【题型】证明题　【知识点】立体几何　【难度】easy
如图，在正方体$ABCD-A_1B_1C_1D_1$
中，

\noindent (1) 求异面直线$A_1D$与$AC$
所成角的大小.

\noindent (2) 证明：$BD_1\perp$面$AB_1C$
.
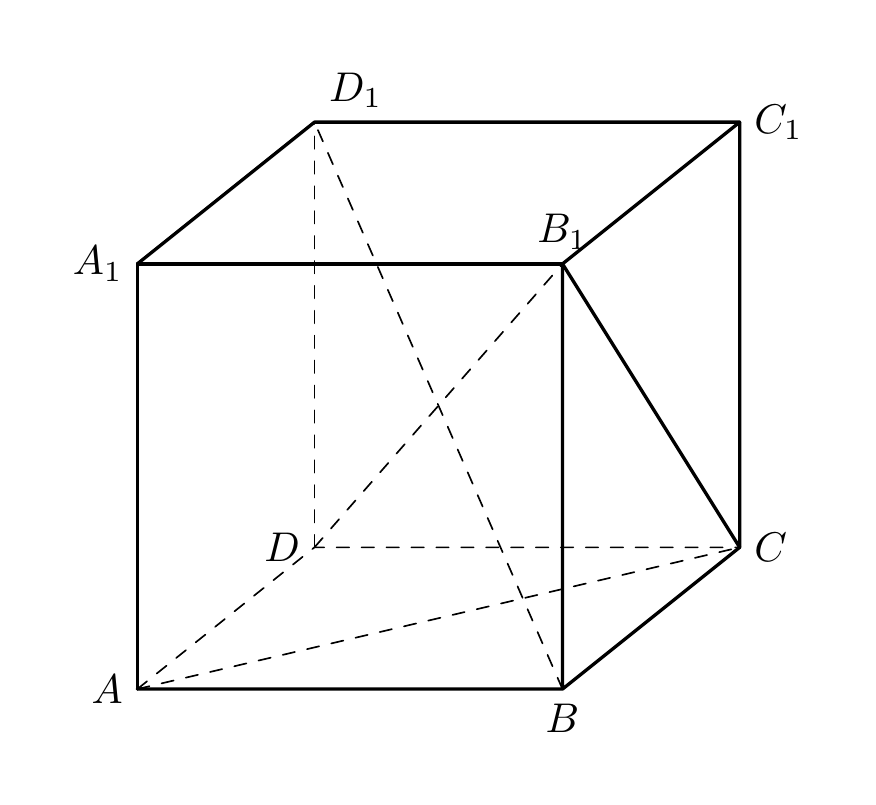
【解答】
【解】（1）设正方体的棱长为1，以$D$为原点，分别以$DA$，$DC$，$DD_1$所在直线为$x$，$y$，$z$轴建立空间直角坐标系。则各点坐标为：$A(1,0,0)$，$C(0,1,0)$，$A_1(1,0,1)$，$D(0,0,0)$
；

\noindent $\overrightarrow{A_1D}=(0-1,0-0,0-1)=(-1,0,-1)$，$\overrightarrow{AC}=(0-1,1-0,0-0)=(-1,1,0)$，\\
设异面直线
$A_1D$与$AC$所成角为$\theta$，\\
则
\[
\cos\theta = \frac{|\overrightarrow{A_1D}\cdot\overrightarrow{AC}|}{|\overrightarrow{A_1D}|\cdot|\overrightarrow{AC}|} = \frac{|(-1)\times(-1)+0\times1+(-1)\times0|}{\sqrt{(-1)^2+0^2+(-1)^2}\cdot\sqrt{(-1)^2+1^2+0^2}} = \frac
{1}{2},
\]
因为
$0^\circ < \theta \le 90^\circ$，\\
所以
$\theta = 60^\circ$，即异面直线$A_1D$与$AC$所成角的大小为$60^\circ$
；

\vspace{0.3cm}

\noindent （2）$B(1,1,0)$，$D_1(0,0,1)$，则$\overrightarrow{BD_1}=(0-1,0-1,1-0)=(-1,-1,1)$，$\overrightarrow{AB_1}=(1-1,1-0,0-0)=(0,1,1)$，$\overrightarrow{AC}=(-1,1,0)$，\\
因为
$\overrightarrow{BD_1}\cdot\overrightarrow{AB_1}=(-1)\times0+(-1)\times1+1\times1=0$，所以$\overrightarrow{BD_1}\perp\overrightarrow{AB_1}$，即$BD_1\perp AB_1$；\\
因为
$\overrightarrow{BD_1}\cdot\overrightarrow{AC}=(-1)\times(-1)+(-1)\times1+1\times0=0$，所以$\overrightarrow{BD_1}\perp\overrightarrow{AC}$，即$BD_1\perp AC$；\\
因为
$AB_1\cap AC = A$，且$AB_1$，$AC\subset$平面$AB_1C$，所以$BD_1\perp$平面$AB_1C$
.

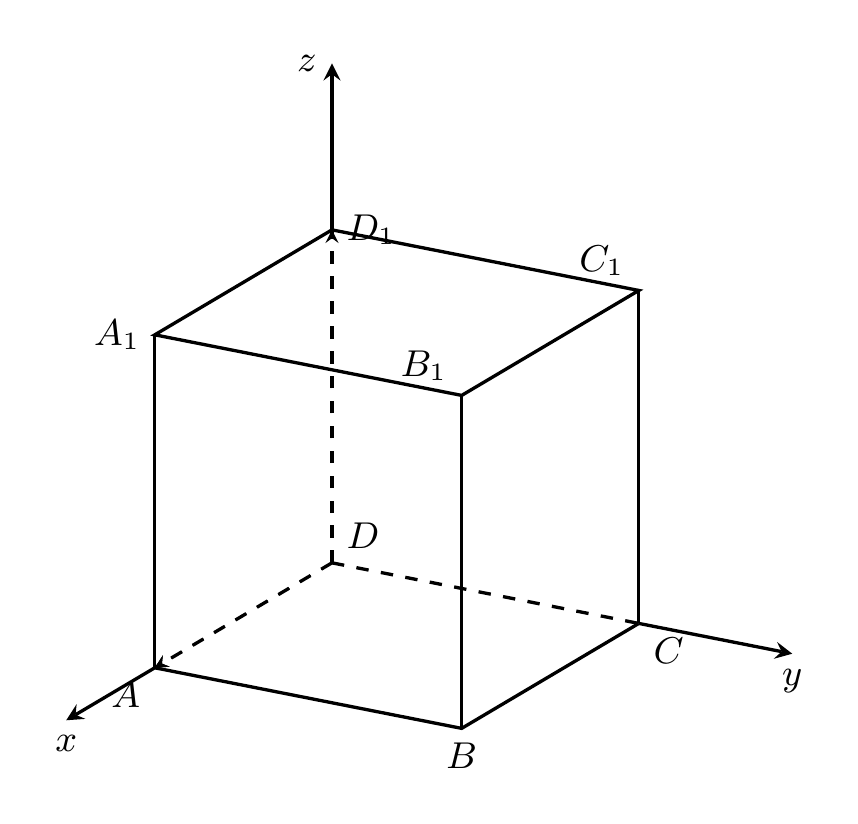